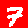
Digit: 7